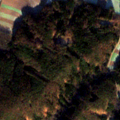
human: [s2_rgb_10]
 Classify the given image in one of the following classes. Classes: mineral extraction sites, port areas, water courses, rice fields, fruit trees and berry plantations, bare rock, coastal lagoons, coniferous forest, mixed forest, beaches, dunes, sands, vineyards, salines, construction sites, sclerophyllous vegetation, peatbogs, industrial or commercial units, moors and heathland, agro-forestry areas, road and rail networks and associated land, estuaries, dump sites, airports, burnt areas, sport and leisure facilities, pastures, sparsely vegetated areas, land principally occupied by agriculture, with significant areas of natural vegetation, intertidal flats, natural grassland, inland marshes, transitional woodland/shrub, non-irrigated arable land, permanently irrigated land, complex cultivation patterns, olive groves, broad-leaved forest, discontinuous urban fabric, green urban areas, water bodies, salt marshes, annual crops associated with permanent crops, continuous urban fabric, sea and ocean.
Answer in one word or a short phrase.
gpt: non-irrigated arable land, broad-leaved forest, mixed forest